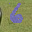
Label: 6